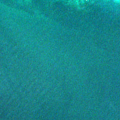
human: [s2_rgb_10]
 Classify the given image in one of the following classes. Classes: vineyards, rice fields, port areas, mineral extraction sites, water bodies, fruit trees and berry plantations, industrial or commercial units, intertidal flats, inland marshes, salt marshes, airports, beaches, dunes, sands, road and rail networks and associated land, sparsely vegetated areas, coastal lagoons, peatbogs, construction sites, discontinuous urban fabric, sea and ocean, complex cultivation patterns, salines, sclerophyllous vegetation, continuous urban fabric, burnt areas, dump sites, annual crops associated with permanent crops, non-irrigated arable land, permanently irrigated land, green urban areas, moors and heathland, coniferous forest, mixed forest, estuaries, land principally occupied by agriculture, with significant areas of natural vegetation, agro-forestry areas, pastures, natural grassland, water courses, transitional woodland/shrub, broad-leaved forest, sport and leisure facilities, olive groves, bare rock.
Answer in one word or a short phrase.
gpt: sea and ocean